Question: <URL> is the only related post I've found so far on SO, not my exact issue, but close.
If I give focus to the first textbox on my page and then press TAB repeatedly until I reach the last control on my page the tab order works flawlessly, every control is given focus in the correct order.
BUT...
If I am actually filling out the form and I select a value in ANY dropdownlist, when I press TAB after selecting the value focus is given to the first textbox on my page rather than the next control after said dropdownlist.
I created a control that includes a label, a dropdownlist and an imagebutton because this list is used multiple times throughout my application. The control looks like this:
'''
<%@ Control Language="C#" AutoEventWireup="true" CodeBehind="OrganizationList.ascx.cs" Inherits="MyApp.Web.Controls.OrganizationList" %>
<%@ Register src="UpdateProgress.ascx" tagname="UpdateProgress" tagprefix="uc1" %>
<%@ Register src="Address.ascx" tagname="Address" tagprefix="uc2" %>
<asp:UpdatePanel ID="OrganizationUpdatePanel" runat="server" ChildrenAsTriggers="false" UpdateMode="Conditional">
<ContentTemplate>
<div style="margin: 0px;">
<div class="label"><asp:Label ID="Prompt" runat="server"></asp:Label>:</div>
<div class="field"><asp:DropDownList ID="Organizations" runat="server" Width="205" AutoPostBack="True" DataTextField="Name" DataValueField="Id"></asp:DropDownList>&nbsp;<asp:ImageButton id="AddOrganization" runat="server" ImageAlign="AbsMiddle" ToolTip="Add a new organization" onclick="AddOrganization_Click" /></div>
</div>
<asp:HiddenField ID="DummyButton" runat="server" />
<ajax:ModalPopupExtender ID="AddOrganizationModalPopupExtender" runat="server" BackgroundCssClass="modalBackground" CancelControlID="Cancel" DropShadow="true" PopupControlID="NewOrganization" RepositionMode="RepositionOnWindowResizeAndScroll" TargetControlID="DummyButton"></ajax:ModalPopupExtender>
<asp:Panel ID="NewOrganization" runat="server" CssClass="modalPopUp" Width="500">
<asp:Panel ID="OrganizationModalContent" runat="server" CssClass="modalContent" GroupingText="Add Organization" style="text-align: left; vertical-align: top;" Width="490">
<table border="0" cellpadding="2" cellspacing="0" width="100%">
<tr><td colspan="2"><asp:ValidationSummary ID="OrganizationValidationSummary" runat="server" CssClass="ValidationSummary" ValidationGroup="NewOrg" /></td></tr>
<tr><td class="label"><asp:RequiredFieldValidator ID="NameRequired" runat="server" ControlToValidate="Name" Display="Dynamic" ErrorMessage="Please provide the organization's name." SetFocusOnError="true" ValidationGroup="NewOrg">*</asp:RequiredFieldValidator>Organization Name:</td>
<td><asp:TextBox ID="Name" runat="server" MaxLength="100" Width="200"></asp:TextBox></td></tr>
<tr><td class="label"><asp:RequiredFieldValidator ID="PhoneRequired" runat="server" ControlToValidate="Phone" Display="Dynamic" ErrorMessage="Please provide the organization's phone number." SetFocusOnError="true" ValidationGroup="NewOrg">*</asp:RequiredFieldValidator>Phone:</td>
<td><ajax:MaskedEditExtender ID="PhoneMaskedEditExtender" runat="server" ClearTextOnInvalid="true" InputDirection="LeftToRight" Mask="<PHONE>" MaskType="Number" MessageValidatorTip="true" PromptCharacter="_" TargetControlID="Phone"></ajax:MaskedEditExtender>
<asp:TextBox ID="Phone" runat="server" MaxLength="10" Width="200"></asp:TextBox></td></tr>
<tr><td class="label">Fax:<br />(optional)</td>
<td><ajax:MaskedEditExtender ID="FaxMaskedEditExtender" runat="server" ClearTextOnInvalid="true" InputDirection="LeftToRight" Mask="<PHONE>" MaskType="Number" MessageValidatorTip="true" PromptCharacter="_" TargetControlID="Fax"></ajax:MaskedEditExtender>
<asp:TextBox ID="Fax" runat="server" MaxLength="10" Width="200"></asp:TextBox></td></tr>
<tr><td colspan="2"><uc2:Address ID="Address" runat="server" /></td></tr>
<tr><td colspan="2" style="text-align: right;"><asp:HiddenField ID="TypeOfList" runat="server" /><asp:Button ID="Submit" runat="server" CausesValidation="true" Text="Submit" onclick="Submit_Click" ValidationGroup="NewOrg" /><asp:Button ID="Cancel" runat="server" Text="Cancel" /></td></tr>
</table>
</asp:Panel>
</asp:Panel>
</ContentTemplate>
</asp:UpdatePanel>
<uc1:UpdateProgress ID="OrganizationUpdateProgress" runat="server" AssociatedUpdatePanelId="OrganizationUpdatePanel" />
'''
Here's the TabIndex property on my control:
'''
public short TabIndex
{
get { return Organizations.TabIndex; }
set { Organizations.TabIndex = value; AddOrganization.TabIndex = (short)(value + 1); }
}
'''
Here's one of the references to the control on the parent page:
'''
<uc3:OrganizationList ID="ReportedBy" runat="server" FieldLabel="Reported By" ListType="ReportedBy" TabIndex="105" />
'''
Not sure what else you might want/need to see.
Browsers: IE8, IE9, IE10, FF 29.0.1
We've had some issues with IE versions above 9, so I added a HTTP Response Header to emulate IE9

My users claim that they primarily TAB to navigate in my app, so this is actually a higher priority bug than I expected. I don't know why the TabIndex is ignored once a value is selected.
Any ideas would be greatly appreciated.
I do have 1 dropdownlist that is just an out-of-the-box dropdownlist, not a user control. That one works correctly. I can select a value in that list and then press TAB and the focus moves to the next control. So, can anyone help me figure out what is "wrong" with my user control that is causing this bug?
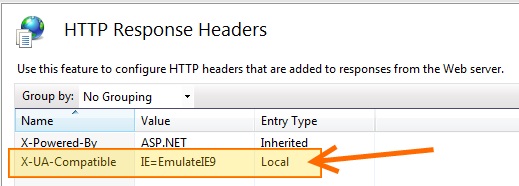
Answer: These two posts helped me figure out what I needed to do:
- <URL>
I added a SelectedIndexChanged event handler to my DropDownList in my control and set the focus back to the DropDownList. Here's the code:
'''
protected void Organizations_SelectedIndexChanged(object sender, EventArgs e)
{
DropDownList ddl = (DropDownList)sender;
ScriptManager scriptMgr = ScriptManager.GetCurrent(Page);
scriptMgr.SetFocus(ddl);
}
'''
Here's the control on the .aspx page:
'''
<asp:DropDownList ID="Organizations" runat="server" Width="205" OnSelectedIndexChanged="Organizations_SelectedIndexChanged" AutoPostBack="True" DataTextField="Name" DataValueField="Id"></asp:DropDownList>
'''
In my custom control I have an image button (+) named AddOrganization. In testing the fix yesterday we discovered that if a user clicked the '+' to add a new organization...after they saved the organization...the new value would get auto-selected (as expected) but the tabbing would get reset again. So I had to modify my button click event handler:
'''
protected void Submit_Click(object sender, EventArgs e)
{
if (Page.IsValid)
{
// Do stuff...save organization
// update the list
BindOrganizationList();
// select the new value
Organizations.SelectedIndex = Organizations.Items.IndexOf(Organizations.Items.FindByText(OrganizationName.Text.ToUpper().Trim()));
// reset the form
ResetOrganizationForm();
OrganizationUpdatePanel.Update();
// set focus back to the dropdownlist
ScriptManager scriptMgr = ScriptManager.GetCurrent(Page);
scriptMgr.SetFocus(Organizations);
}
else
{
// Display friendly validation messages to user
}
}
'''